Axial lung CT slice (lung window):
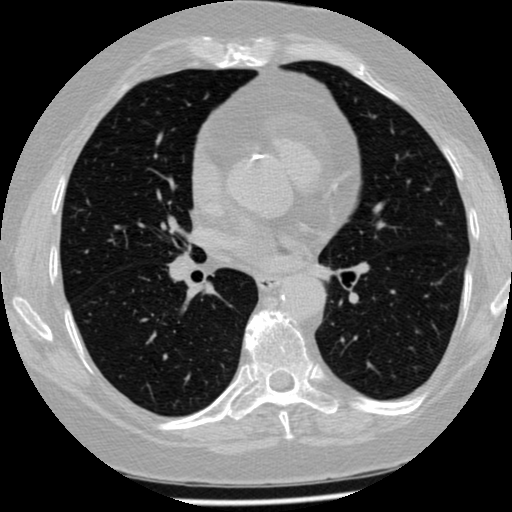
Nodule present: no